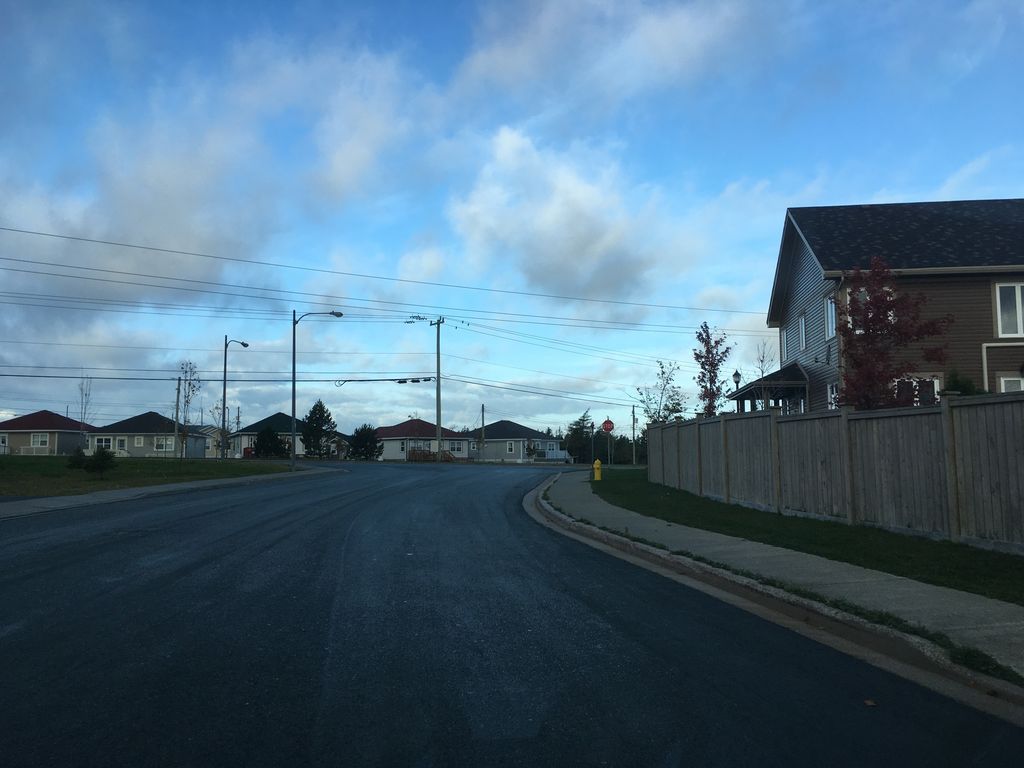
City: st_johns